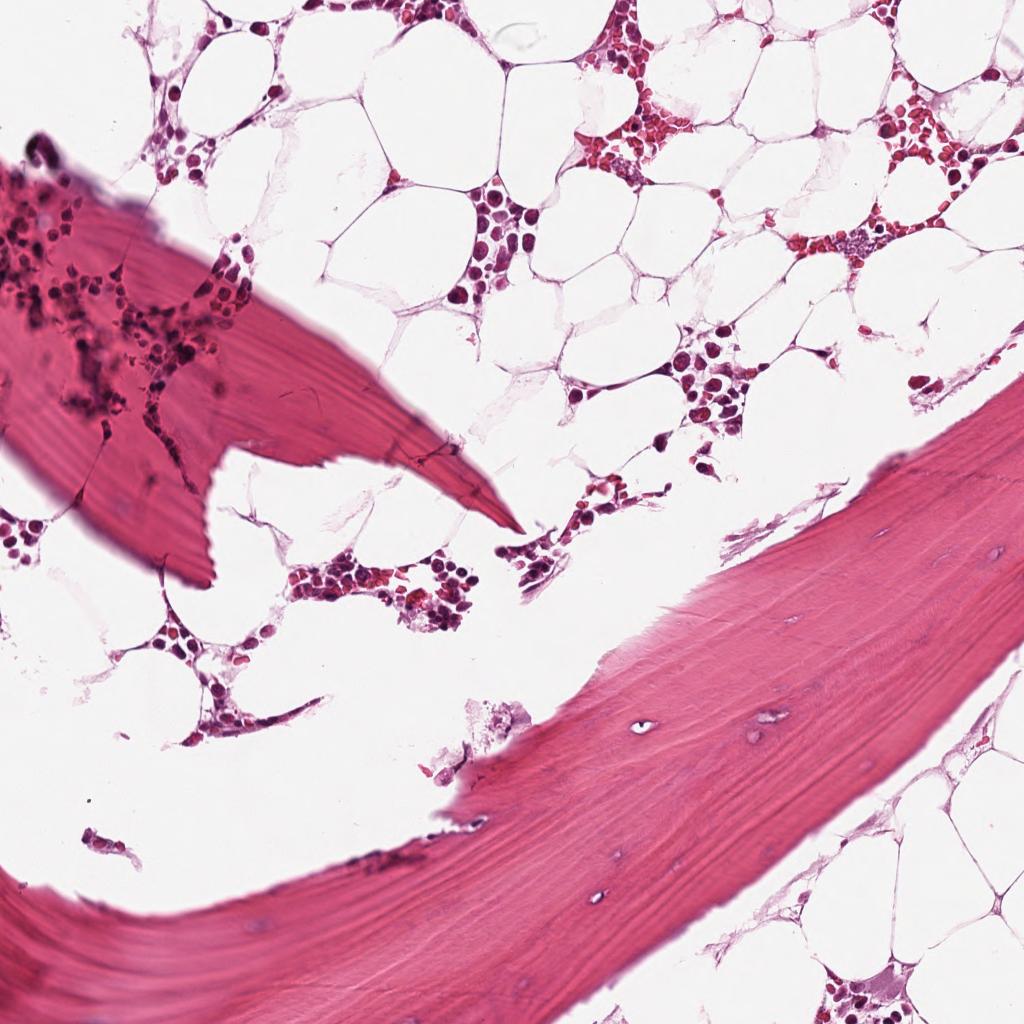
Label: Non-Tumor